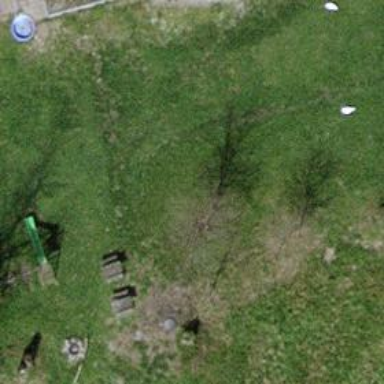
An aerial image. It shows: Picnic table located in leisure land area.